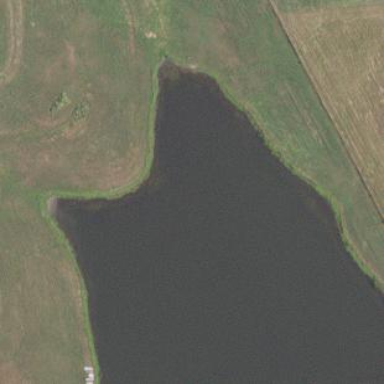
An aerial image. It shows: Reservoir.